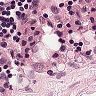
Metastatic tissue present: no